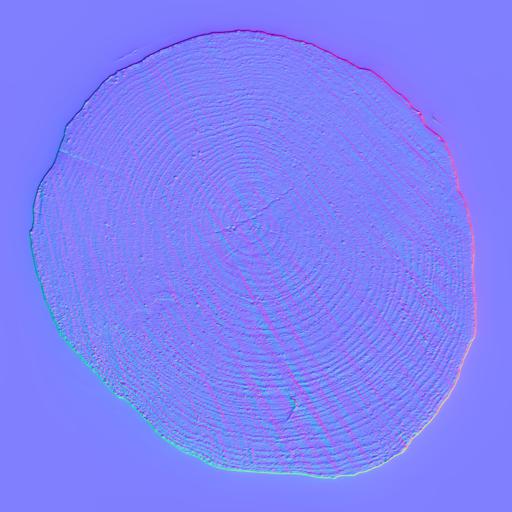
end log tree wood wooden